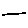
Label: line